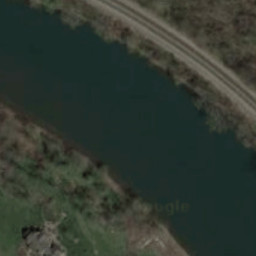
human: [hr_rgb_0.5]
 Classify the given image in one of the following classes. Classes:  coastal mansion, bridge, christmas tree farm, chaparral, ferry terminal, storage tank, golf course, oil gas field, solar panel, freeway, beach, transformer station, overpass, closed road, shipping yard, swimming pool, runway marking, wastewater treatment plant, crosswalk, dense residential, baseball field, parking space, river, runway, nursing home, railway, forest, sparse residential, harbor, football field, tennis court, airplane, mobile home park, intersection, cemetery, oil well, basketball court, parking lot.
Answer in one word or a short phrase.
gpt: river